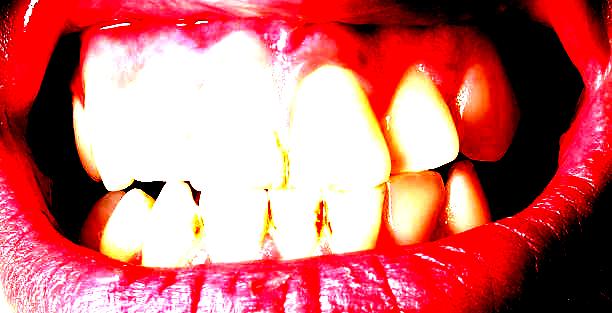
Condition: Gingivitis